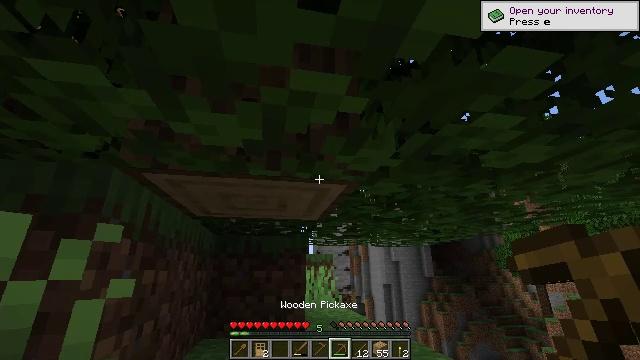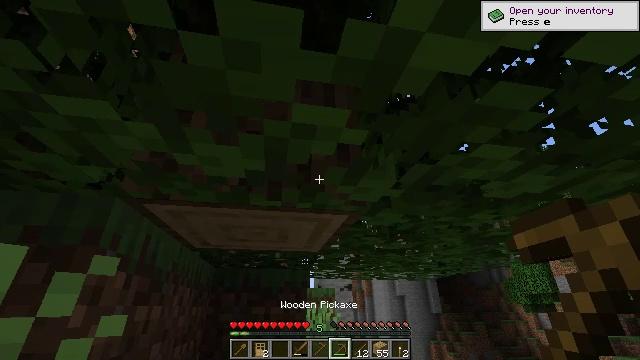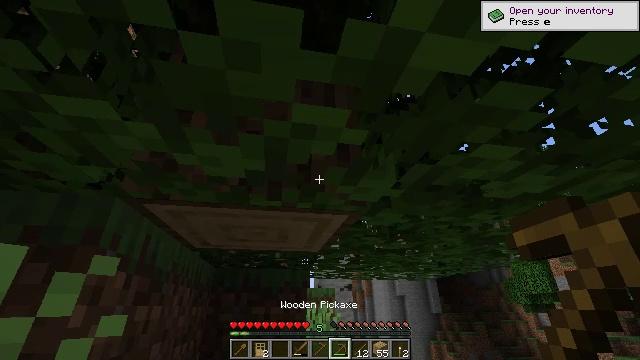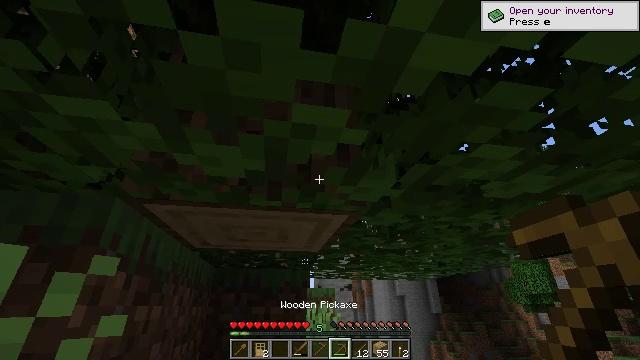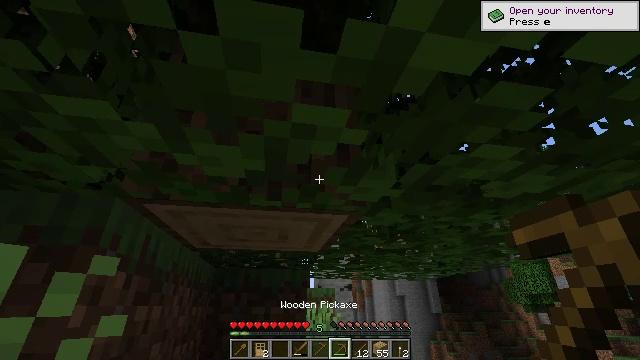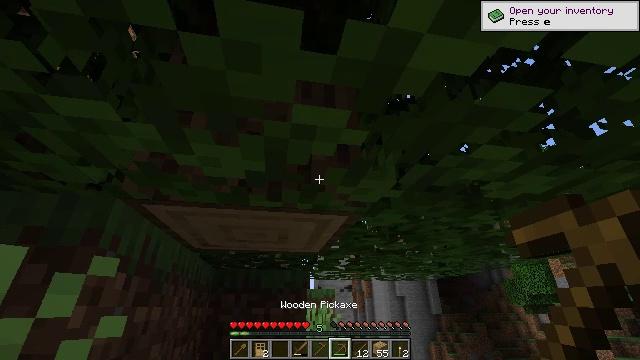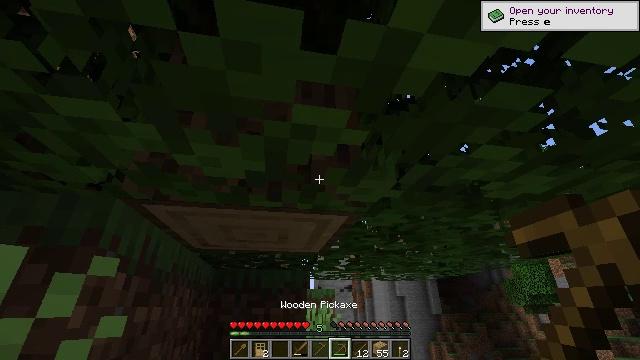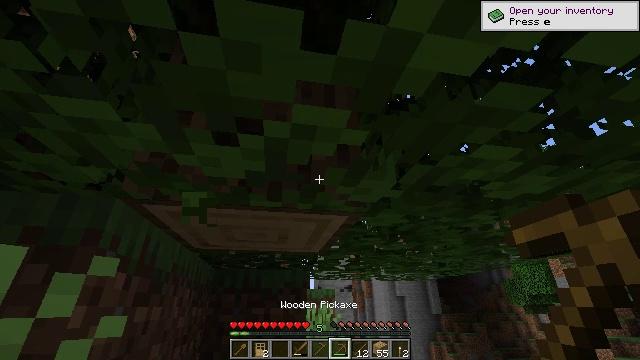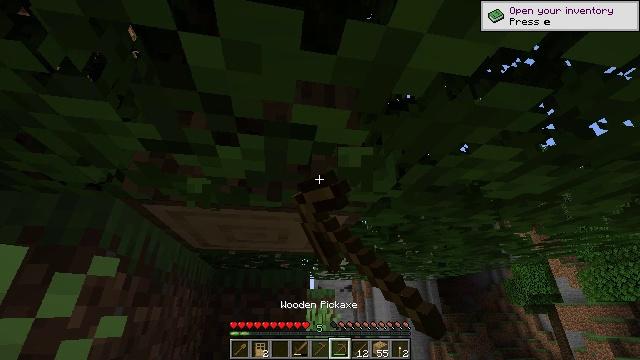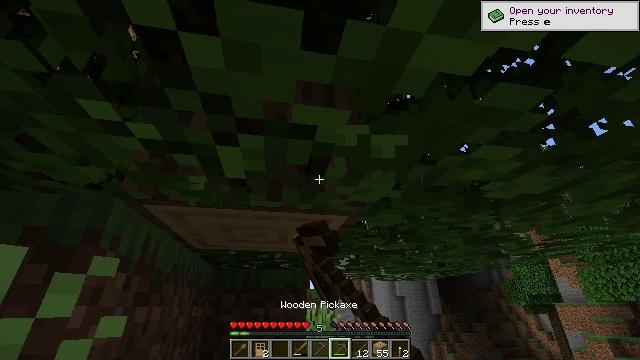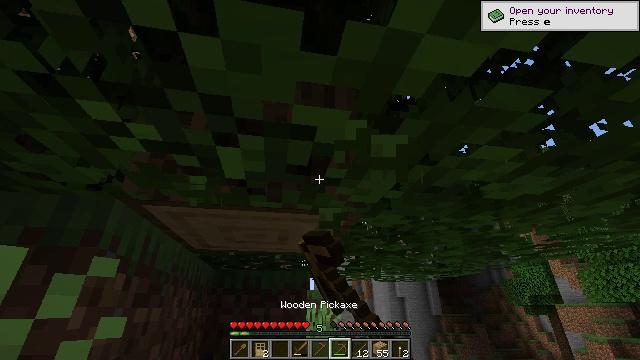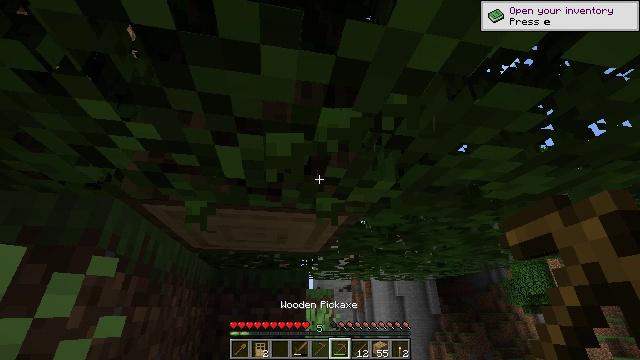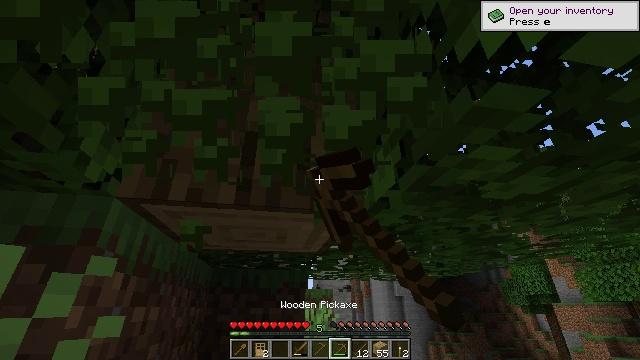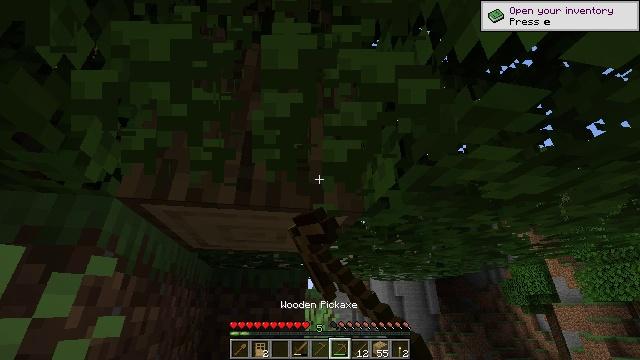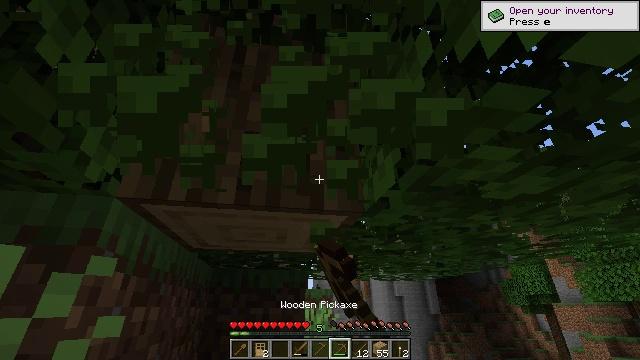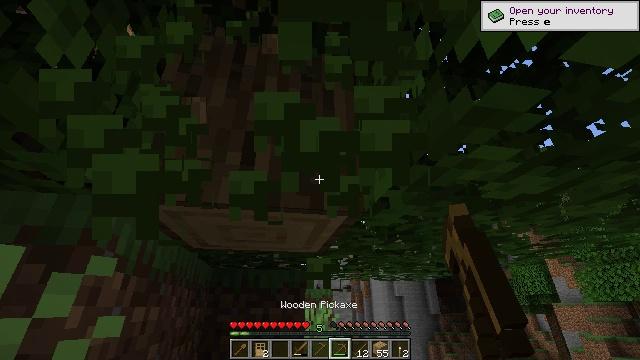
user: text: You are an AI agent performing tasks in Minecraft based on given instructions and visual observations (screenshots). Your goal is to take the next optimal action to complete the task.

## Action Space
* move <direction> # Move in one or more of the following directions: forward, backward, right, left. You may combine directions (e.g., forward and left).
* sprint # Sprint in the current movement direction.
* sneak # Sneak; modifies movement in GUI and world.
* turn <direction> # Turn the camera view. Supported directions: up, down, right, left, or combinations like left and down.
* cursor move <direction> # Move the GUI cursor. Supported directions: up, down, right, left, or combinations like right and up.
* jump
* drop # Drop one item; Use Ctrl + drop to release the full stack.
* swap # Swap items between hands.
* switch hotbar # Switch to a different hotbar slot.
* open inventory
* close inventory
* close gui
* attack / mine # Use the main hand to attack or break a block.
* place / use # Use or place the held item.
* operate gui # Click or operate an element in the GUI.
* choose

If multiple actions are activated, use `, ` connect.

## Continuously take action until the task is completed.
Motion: motion action
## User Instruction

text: Trim the tree by mining oak leaves.
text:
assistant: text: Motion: turn up
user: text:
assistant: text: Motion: no_op
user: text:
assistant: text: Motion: no_op
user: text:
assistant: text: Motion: no_op
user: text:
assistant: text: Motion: no_op
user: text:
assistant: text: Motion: no_op
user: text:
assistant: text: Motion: attack / mine
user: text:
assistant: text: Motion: attack / mine
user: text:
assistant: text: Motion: attack / mine
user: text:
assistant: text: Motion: attack / mine
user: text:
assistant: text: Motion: attack / mine
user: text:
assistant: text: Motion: attack / mine
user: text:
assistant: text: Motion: attack / mine
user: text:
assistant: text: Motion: attack / mine
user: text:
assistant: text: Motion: attack / mine
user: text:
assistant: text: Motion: attack / mine
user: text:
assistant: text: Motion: attack / mine